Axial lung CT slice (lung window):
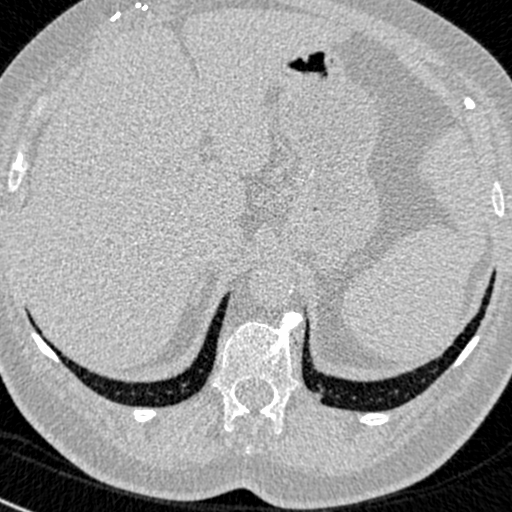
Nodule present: no